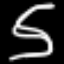
Label: squiggle